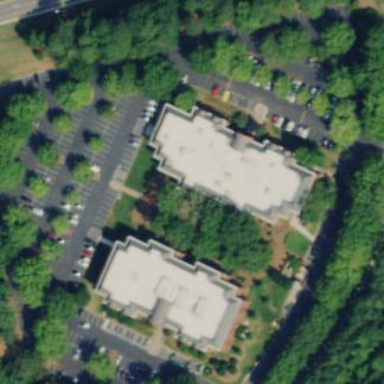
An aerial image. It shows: Events venue building.